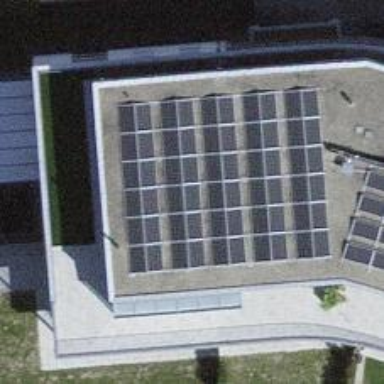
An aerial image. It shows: Solar power generator using photovoltaic panels.